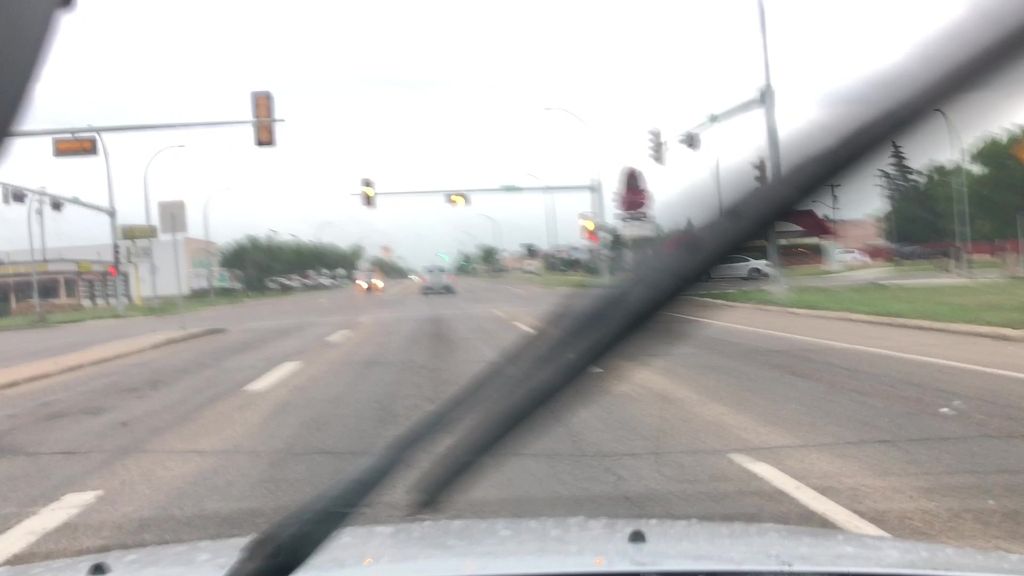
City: edmonton